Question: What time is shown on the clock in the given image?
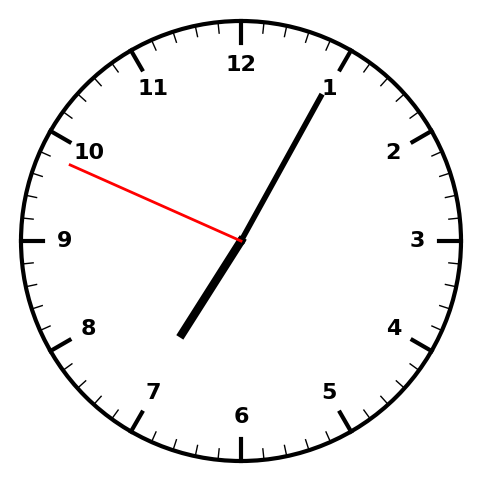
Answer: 07:04:49